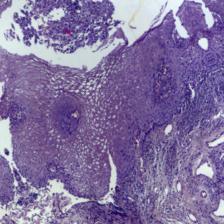
Diagnosis: OSCC